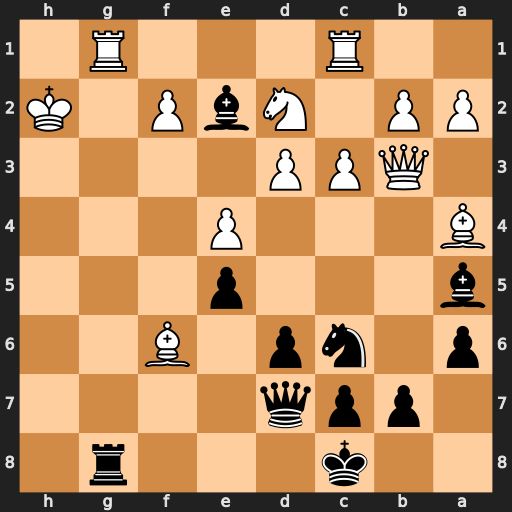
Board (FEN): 2k3r1/1ppq4/p1np1B2/b3p3/B3P3/1QPP4/PP1NbP1K/2R3R1
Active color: b
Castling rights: -
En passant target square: -
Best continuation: Qh7+ Bh4 Qxh4#